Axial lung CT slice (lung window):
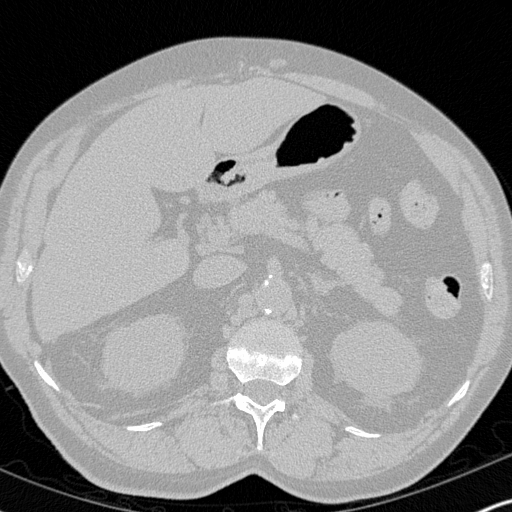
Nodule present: no